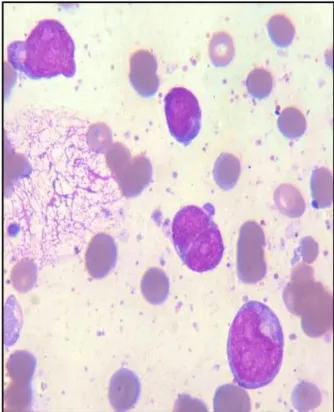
Note myeloblasts: Granular blast cells or with Auer bodies. Bone marrow/wright stain x 100).
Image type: pathology (giemsa)